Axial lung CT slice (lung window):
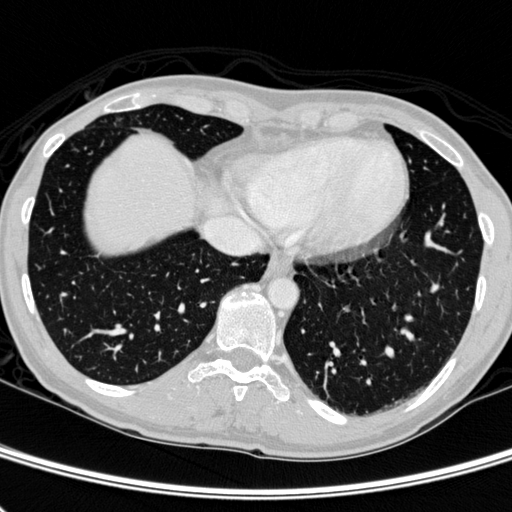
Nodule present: no